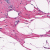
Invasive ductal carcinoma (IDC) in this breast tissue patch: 0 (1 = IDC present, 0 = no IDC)